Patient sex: F
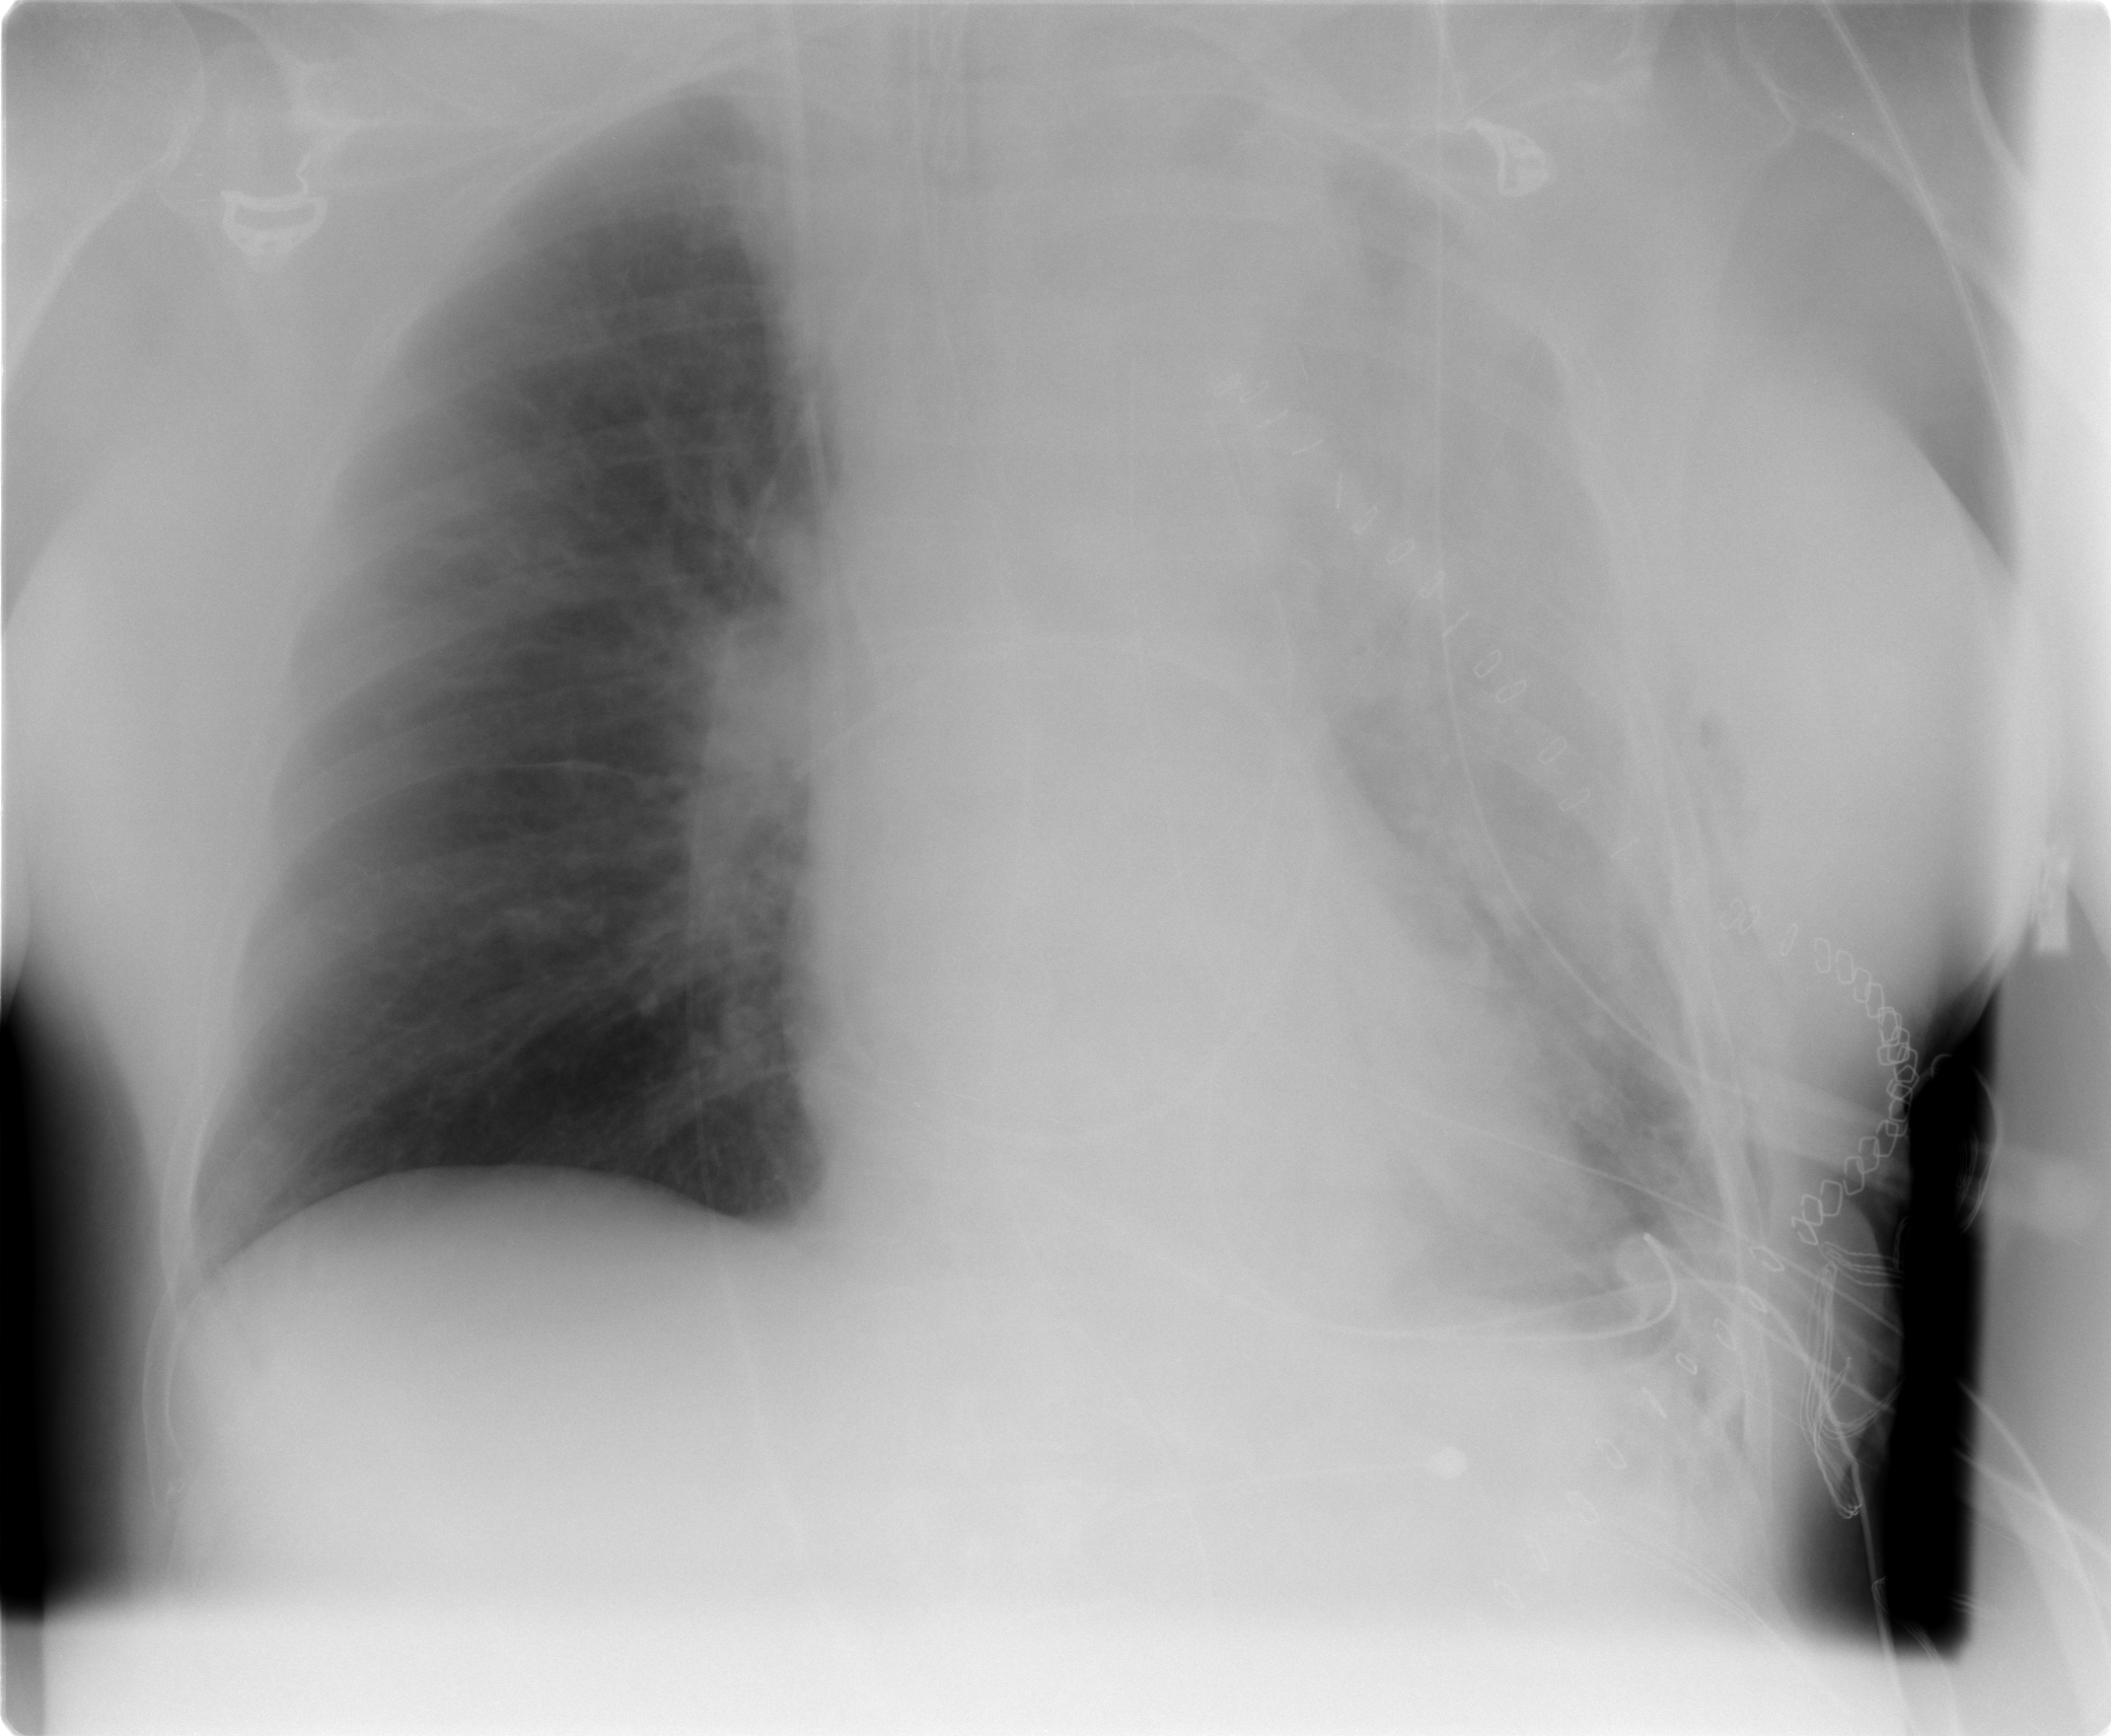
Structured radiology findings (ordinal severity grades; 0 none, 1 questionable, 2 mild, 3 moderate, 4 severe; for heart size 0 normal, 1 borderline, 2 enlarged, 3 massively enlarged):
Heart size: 0
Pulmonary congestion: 1
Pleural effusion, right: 0
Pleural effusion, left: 4
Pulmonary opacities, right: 0
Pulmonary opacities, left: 2
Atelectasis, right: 0
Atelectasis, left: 4